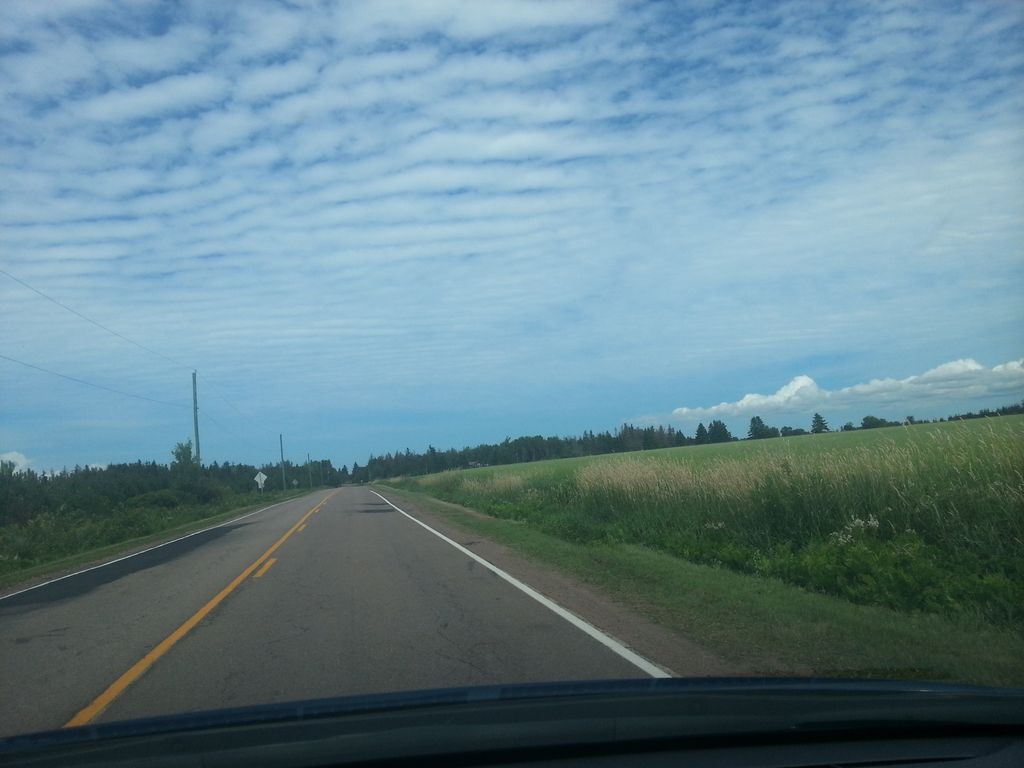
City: charlottetown